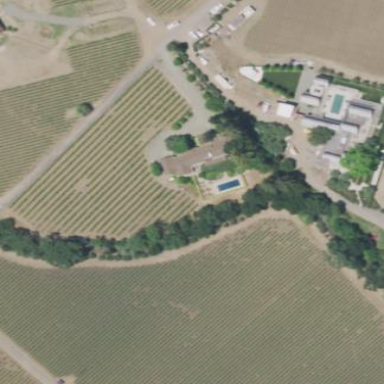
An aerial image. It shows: Vineyard with wine grapes as the main crop.